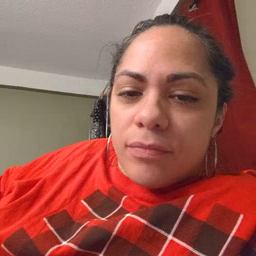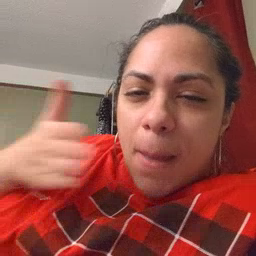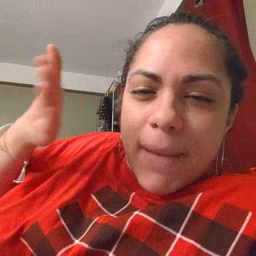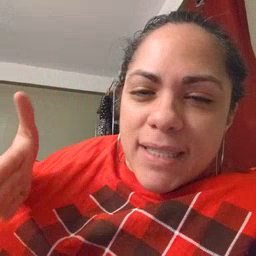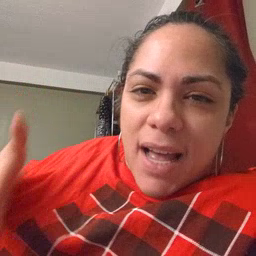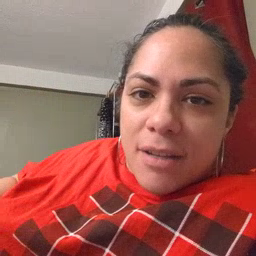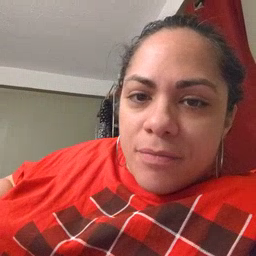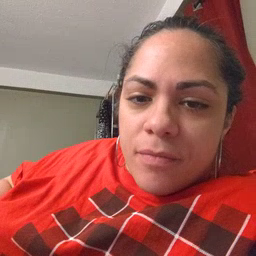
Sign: beside